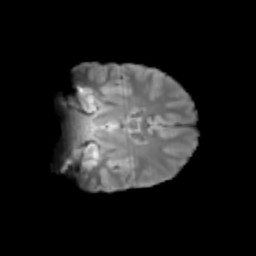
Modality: T2w
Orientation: coronal
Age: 13
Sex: male
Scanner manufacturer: siemens
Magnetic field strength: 3 T
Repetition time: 3.8 s
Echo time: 0.07 s